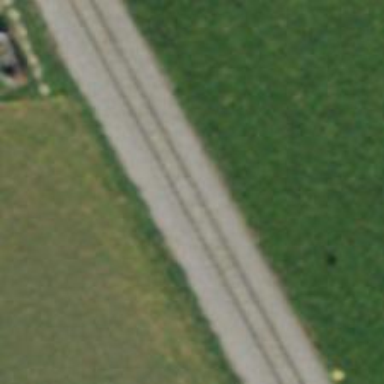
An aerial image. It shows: Narrow-gauge railway with 1 track. The tracks are electrified with contact line.